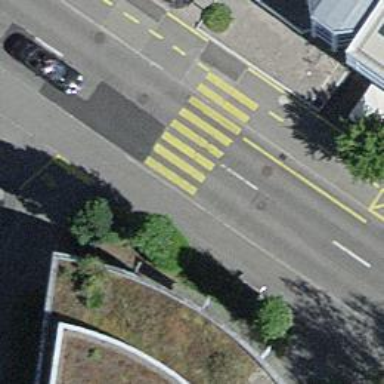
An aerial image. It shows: Pedestrian crossing with zebra markings on footway.